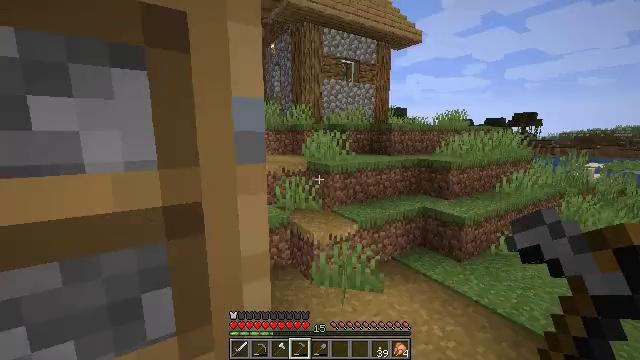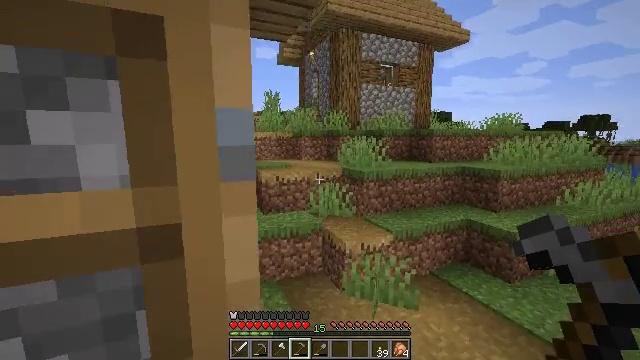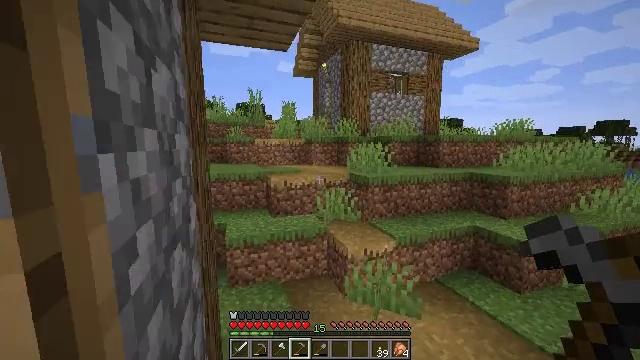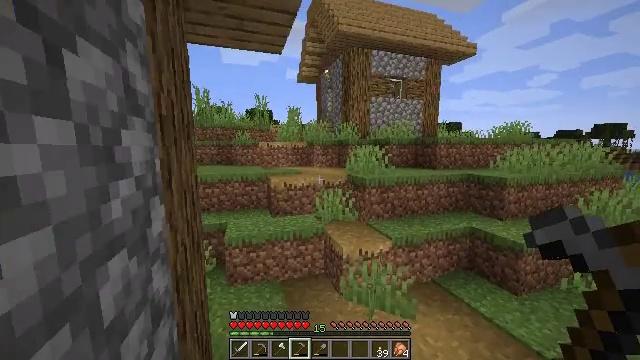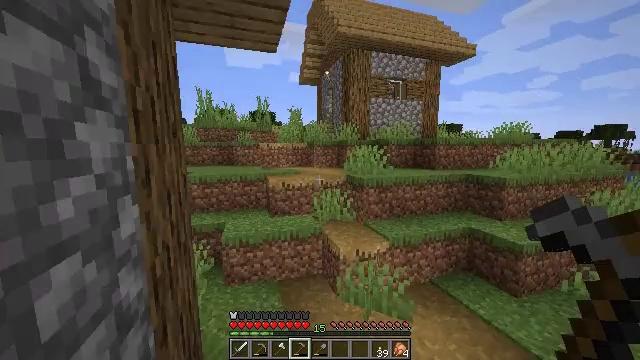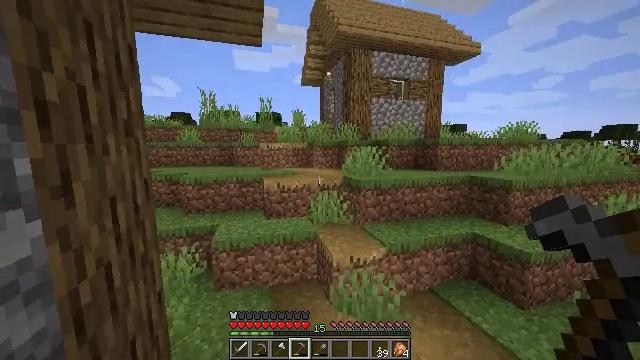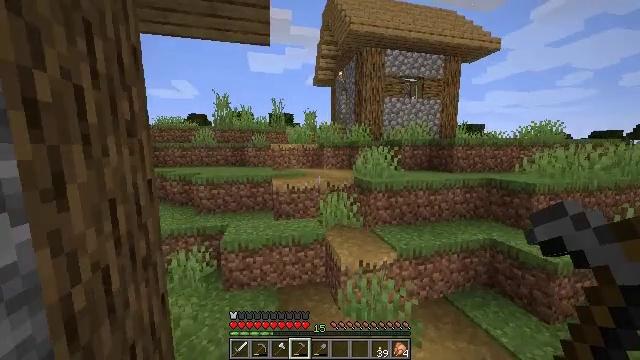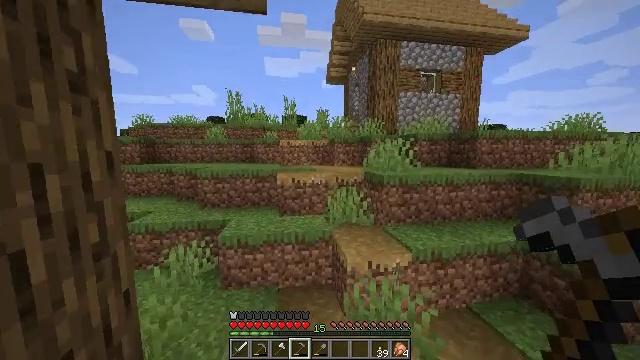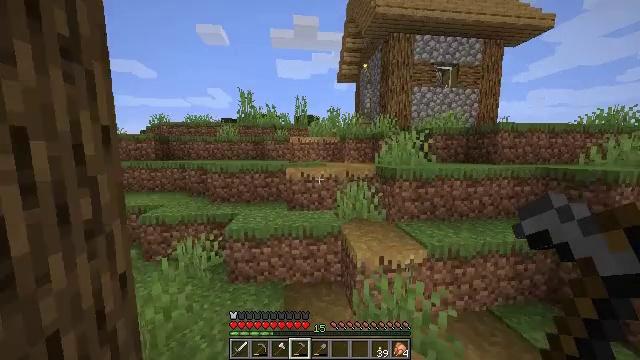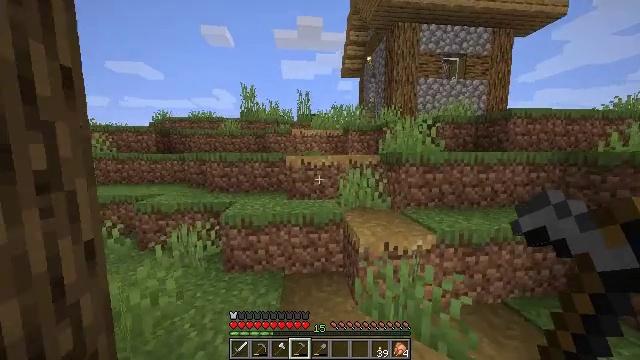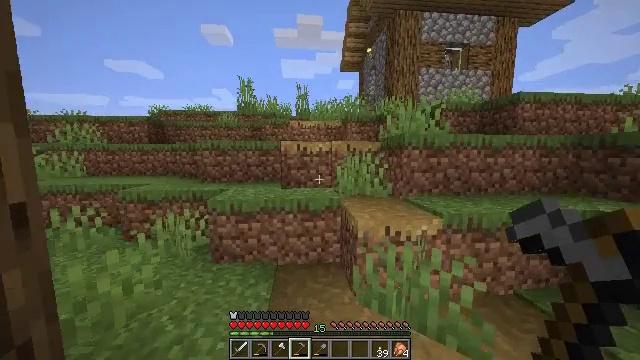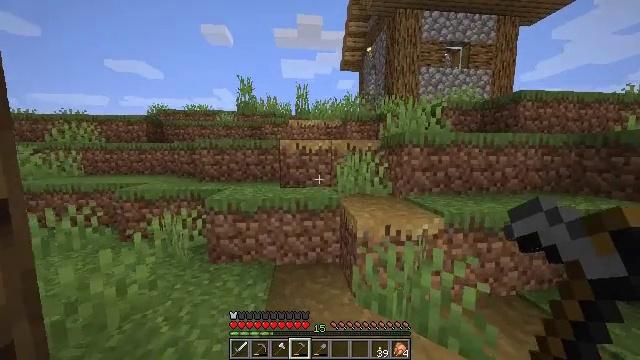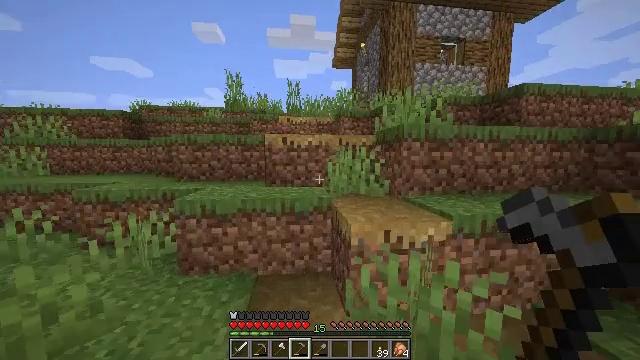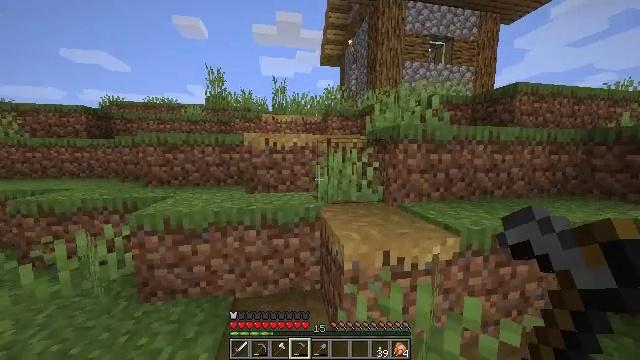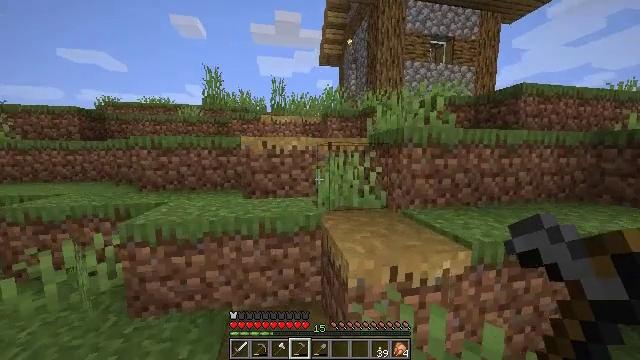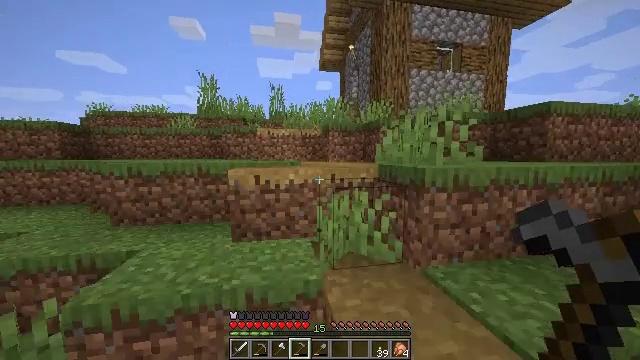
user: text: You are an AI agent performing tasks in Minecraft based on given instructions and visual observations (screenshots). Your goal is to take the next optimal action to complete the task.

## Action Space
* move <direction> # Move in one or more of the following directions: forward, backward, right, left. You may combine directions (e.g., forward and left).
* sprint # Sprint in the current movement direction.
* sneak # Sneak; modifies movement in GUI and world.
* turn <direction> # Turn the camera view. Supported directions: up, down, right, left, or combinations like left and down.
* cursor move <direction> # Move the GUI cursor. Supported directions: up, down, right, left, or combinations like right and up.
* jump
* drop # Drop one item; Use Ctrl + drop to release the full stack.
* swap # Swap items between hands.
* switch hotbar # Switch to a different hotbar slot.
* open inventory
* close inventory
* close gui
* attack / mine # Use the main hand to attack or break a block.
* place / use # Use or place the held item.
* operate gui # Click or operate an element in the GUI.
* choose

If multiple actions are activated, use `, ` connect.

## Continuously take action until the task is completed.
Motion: motion action
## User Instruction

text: Remove oak leaves from branches.
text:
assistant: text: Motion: move forward and move right, sprint, turn left and up
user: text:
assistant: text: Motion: move forward and move right, sprint, turn left
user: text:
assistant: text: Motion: move forward and move right, sprint, turn left
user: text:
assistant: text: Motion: move forward and move right, sprint
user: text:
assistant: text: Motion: move forward, sprint, turn left
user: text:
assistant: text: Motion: move forward, sprint, turn left
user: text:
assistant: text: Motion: move forward, sprint, turn left
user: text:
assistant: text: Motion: move forward, sprint, turn left
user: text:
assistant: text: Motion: move forward, sprint, turn left
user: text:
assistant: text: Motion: move forward, sprint
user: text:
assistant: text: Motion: move forward, sprint
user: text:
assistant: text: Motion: move forward, sprint, turn right
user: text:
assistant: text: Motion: move forward, sprint, turn right
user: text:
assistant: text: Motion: move forward, sprint, jump
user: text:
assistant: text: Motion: move forward, sprint, jump
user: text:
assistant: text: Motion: move forward, sprint, jump
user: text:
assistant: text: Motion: move forward, sprint, jump
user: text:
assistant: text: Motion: move forward, sprint, jump
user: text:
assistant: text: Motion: move forward, sprint, jump
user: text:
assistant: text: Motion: move forward, sprint, turn left, jump
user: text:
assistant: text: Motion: move forward, sprint, turn left, jump
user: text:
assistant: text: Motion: move forward, sprint, turn left, jump
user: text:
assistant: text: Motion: move forward, sprint, jump
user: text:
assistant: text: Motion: move forward, sprint, jump
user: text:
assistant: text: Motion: move forward, sprint, jump
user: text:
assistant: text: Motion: move forward, sprint, turn right, jump
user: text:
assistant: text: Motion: move forward, sprint, turn right, jump
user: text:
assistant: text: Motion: move forward, sprint, turn right
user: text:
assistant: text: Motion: move forward, sprint, turn right
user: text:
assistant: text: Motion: move forward, sprint, turn right